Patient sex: M
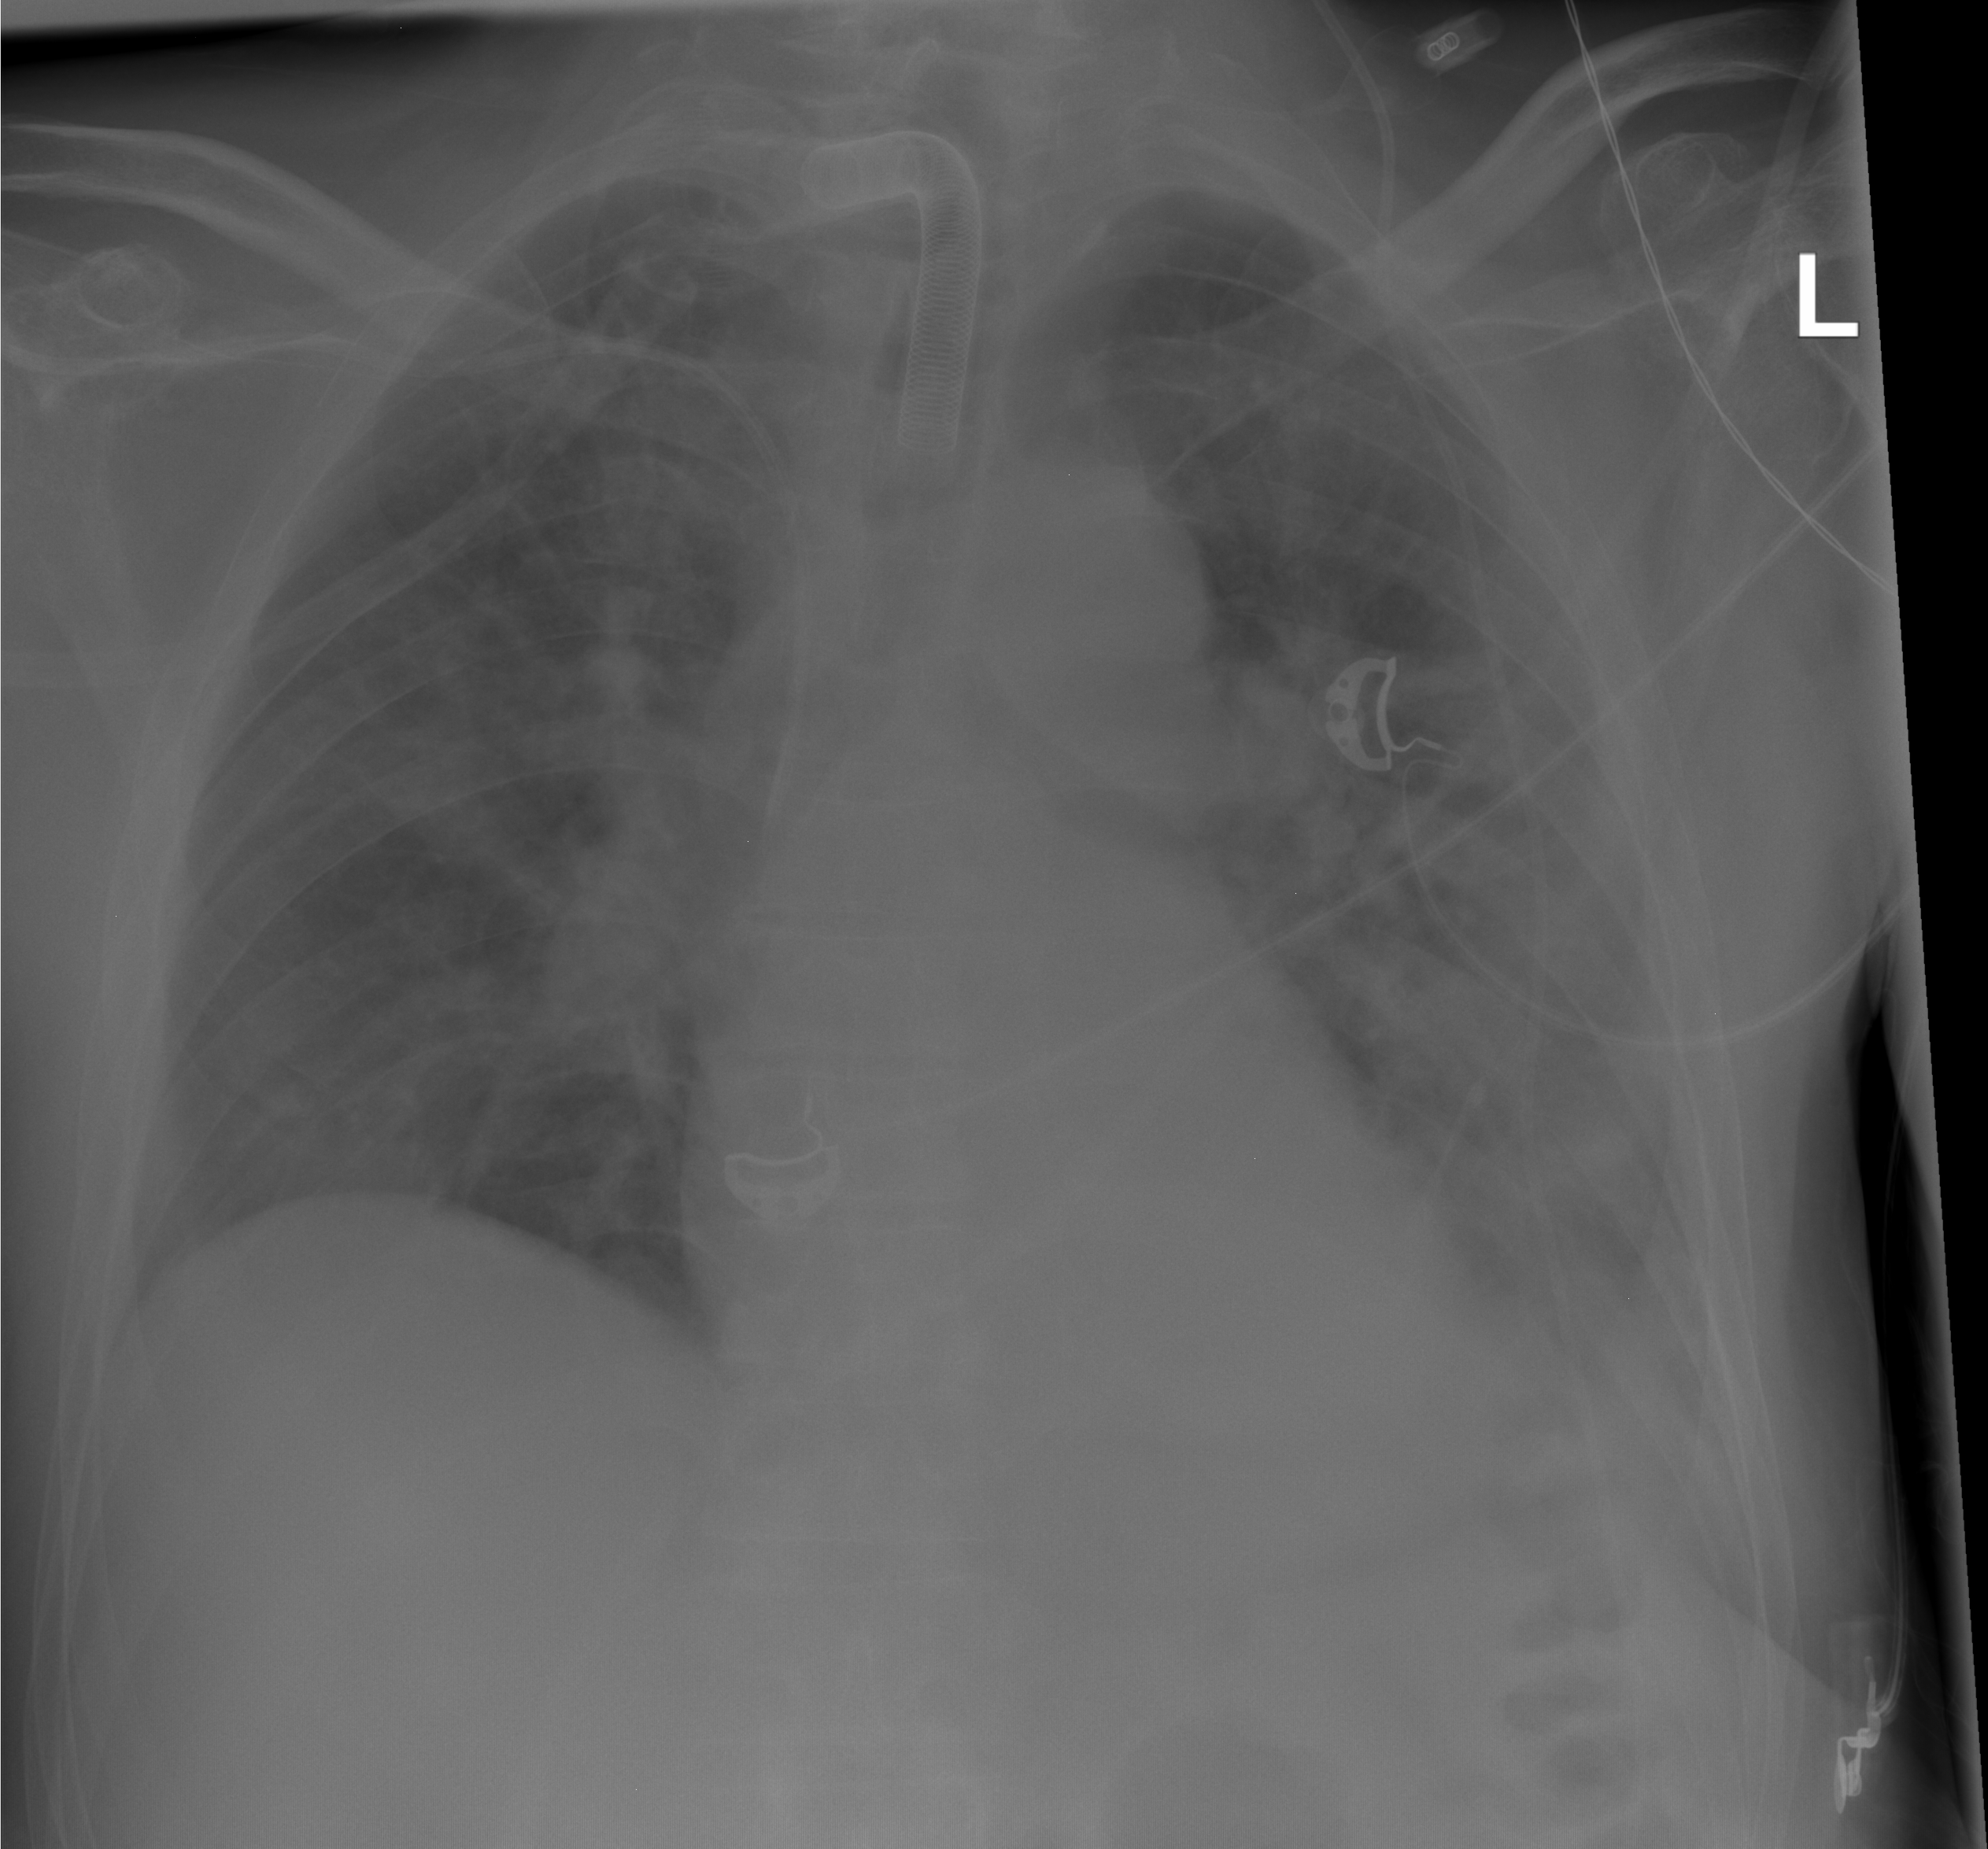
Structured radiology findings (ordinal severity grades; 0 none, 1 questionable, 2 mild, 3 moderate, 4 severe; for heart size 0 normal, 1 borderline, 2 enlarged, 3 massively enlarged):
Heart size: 0
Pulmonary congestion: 2
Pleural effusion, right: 0
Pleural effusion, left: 2
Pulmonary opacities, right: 2
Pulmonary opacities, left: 3
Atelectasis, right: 2
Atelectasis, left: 2